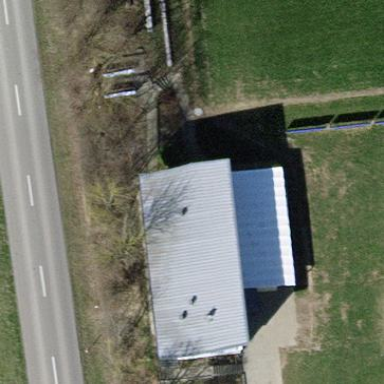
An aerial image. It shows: Soccer building.